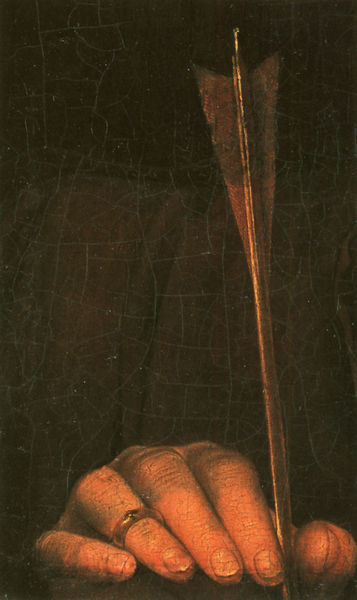
Titel: Porträt von einem Mann mit einem Pfeil
Künstler: Hans Memling
Institution: Brüssel, Musées Royaux des Beaux-Arts
Schlagwörter: dunkel, feder, gemälde, hand, grün, ausschnitt, braun, daumen, finger, glas, malerei, falten, halten, ärmel, öl, gold, risse, zeigefinger, detail, metall, nägel, ring, fingerring, leinwand, kiel, firnis, fingernägel, pfeil, ringfinger, federkiel, krakelee, fingerspitzen